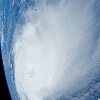
Label: cloud